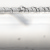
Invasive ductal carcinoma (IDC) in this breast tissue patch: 0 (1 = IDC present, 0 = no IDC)